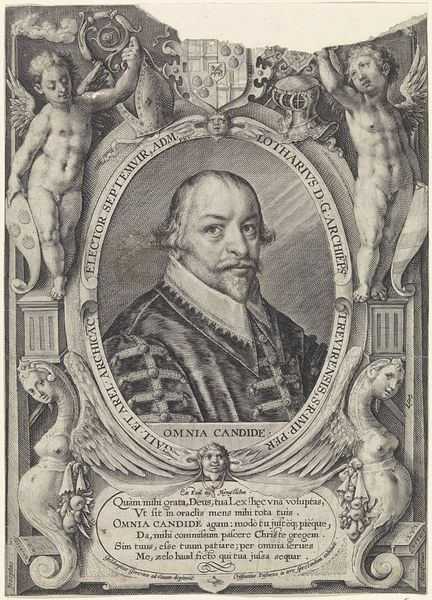
Titel: Portret van Lothar van Metternich
Künstler: Crispijn van de (I) Passe
Standort: Amsterdam
Institution: Rijksmuseum
Schlagwörter: portrait, wappen, putten, frontispitz